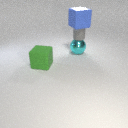
large cyan metal sphere below small gray rubber cylinder